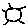
Label: sun